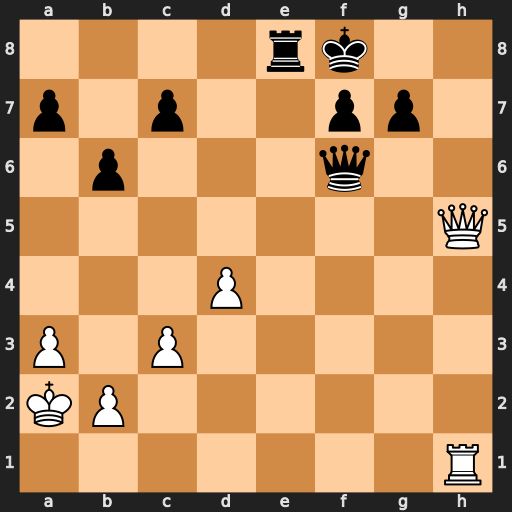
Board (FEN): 4rk2/p1p2pp1/1p3q2/7Q/3P4/P1P5/KP6/7R
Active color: w
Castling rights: -
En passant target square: -
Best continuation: Qh8+ Ke7 Re1+ Qe6+ Rxe6+